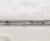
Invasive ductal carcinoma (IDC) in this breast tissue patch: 0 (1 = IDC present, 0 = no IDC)